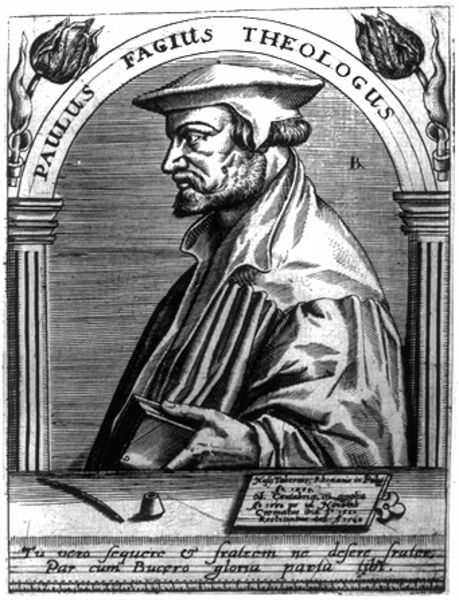
Titel: Bildnis des Paul Fagius
Künstler: Matthaeus (d.Ä.) Becker
Institution: (Seriendruck)
Schlagwörter: feder, feuer, hand, kopf, mann, schatten, umhang, weiß, blume, blumen, grau, hut, kleid, licht, mund, nase, profil, schwarz, säule, säulen, tisch, zeichnung, rosen, ornament, bart, kappe, mütze, architektur, augen, bibel, falten, gesicht, kragen, rahmen, bildnis, portrait, porträt, kirche, auge, gewand, haare, mantel, blatt, holzschnitt, schrift, seitlich, papier, bogen, man, grafik, graphik, schriftzug, nacken, rand, rundbogen, tafel, tulpen, inschrift, ornamente, seitenansicht, faltenwurf, augenbraue, tor, bögen, tulpe, tusche, arkade, buch, denken, religion, links, paul, druck, lithographie, schwarzweiss, radierung, stich, illustration, text, beschriftung, schriftsteller, schachtel, stift, tinte, wissenschaftler, kapitell, buchdruck, heft, kiel, talar, barett, brief, schreiben, luther, kanneluren, gelehrter, schreiber, tintenfass, kupferstich, umhnag, federkiel, latein, kanellüren, lateinisch, schrifttafel, reformation, biebel, apostel, schreibgerät, lehren, theologe, ex libris, paulus, humanismus, barth, protestant, theologie, schrieben, relligion, theologus, baulus fagius, fagius, gelehertenbildnis, gelehrtenbild, halbfigurenporträt bart pelz, paulus fagius theologicus, theologicus, müntzer, b, rulpe, schereiben, paulus fagius, 16 jahrhundert, biblr, titne, poriträt, halbprotrait